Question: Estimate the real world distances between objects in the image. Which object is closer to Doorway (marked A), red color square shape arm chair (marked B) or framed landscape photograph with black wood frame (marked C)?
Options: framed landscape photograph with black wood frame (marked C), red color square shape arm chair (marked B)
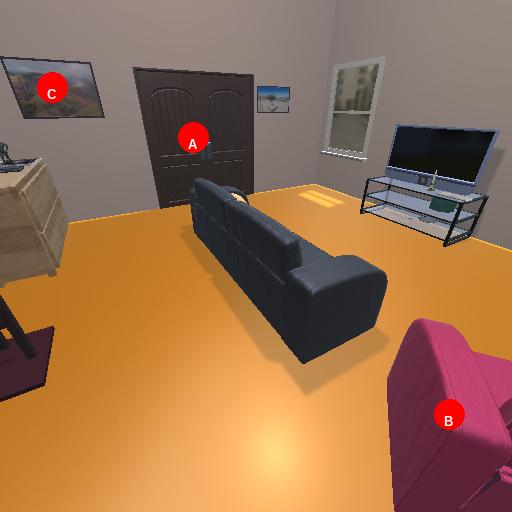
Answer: framed landscape photograph with black wood frame (marked C)